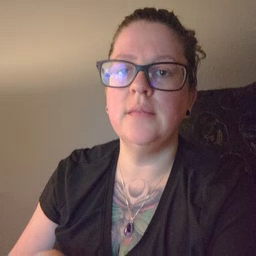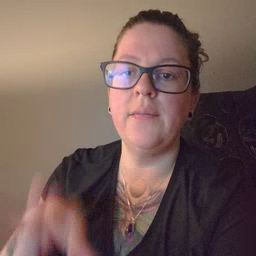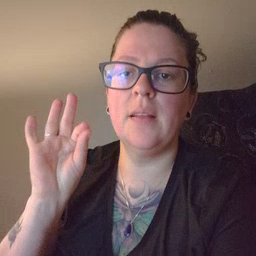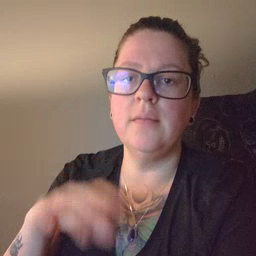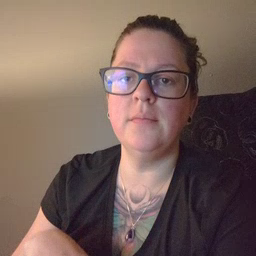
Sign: find